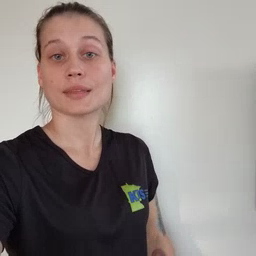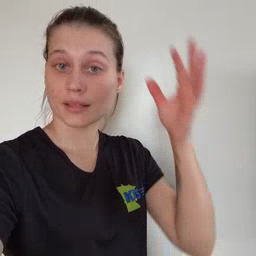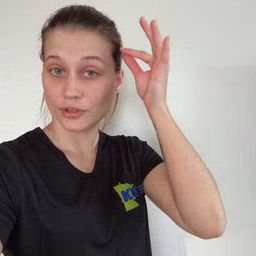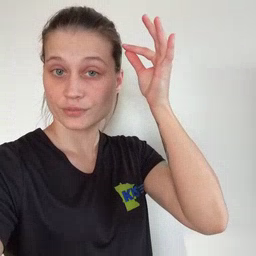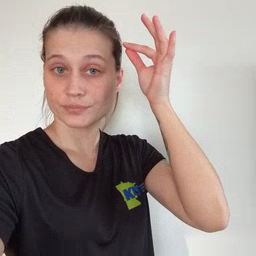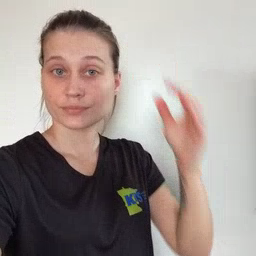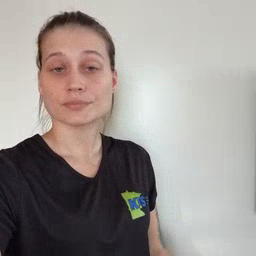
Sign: hair